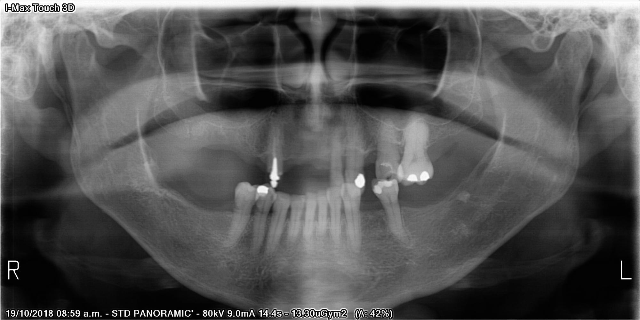
adult